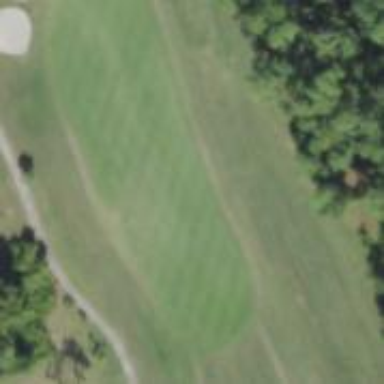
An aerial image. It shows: View of golf hole.